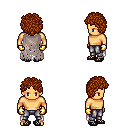
a pixel art fantasy rpg character, male body template, human, tanned skin, gray tattered cape, metal pants, brunette curly afro hairstyle, gold gloves, ghillies, four views (front, back, left, right), 2x2 character sprite sheet, small pixel art, hard edges, no anti-aliasing